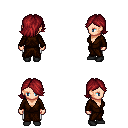
a pixel art fantasy rpg character, female body template, human, light skin, brown robe, white pants, brunette swoop hairstyle, black shoes, four views (front, back, left, right), 2x2 character sprite sheet, small pixel art, hard edges, no anti-aliasing